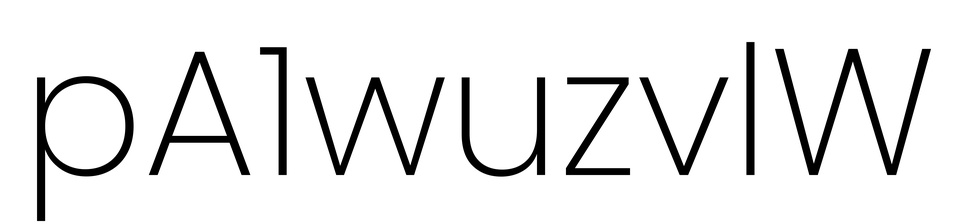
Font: Poppins-ExtraLight